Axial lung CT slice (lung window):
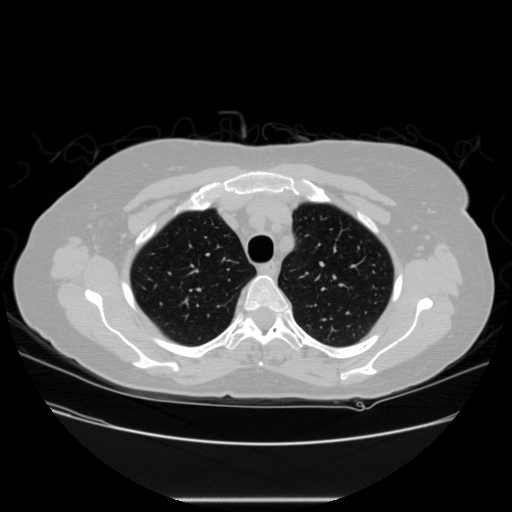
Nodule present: no